Question: I am getting this error and cannot find where my syntax is messed up can anyone please help me with what I am overlooking!
'''
[Macromedia][SQLServer JDBC Driver][SQLServer]Incorrect syntax near the
keyword 'Transaction'.
<cfquery datasource="Titlesbymail" name="InsertEntry" result="transactionResult">
INSERT INTO dbo.Transaction (Type, OwnerType)
VALUES (
<cfqueryparam value='NonLeased' cfsqltype='cf_sql_varchar' />
, <cfqueryparam value='Owner' cfsqltype='cf_sql_varchar' />
)
</cfquery>
'''
My database looks like this :

The ID should be set up to automatically increment by 1 and the date time should automatically know it based on the getdate() function. So I am very unsure how I am making an error here.
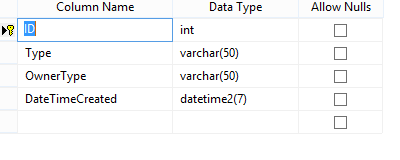
Answer: It looks like you have named your table using a SQL reserved word; 'Transaction'. I would not recommend that as you may run into issues (like you have now).
However, it can be done. Try this and see if it works:
'''
INSERT INTO [dbo].[Transaction] (Type, OwnerType)
VALUES (
<cfqueryparam value='NonLeased' cfsqltype='cf_sql_varchar' />
, <cfqueryparam value='Owner' cfsqltype='cf_sql_varchar' />
)
'''
List of SQL Server reserved keywords: <URL>